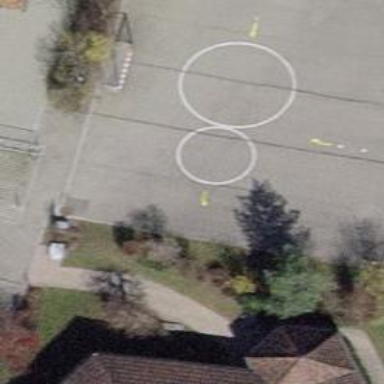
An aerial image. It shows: Kindergarten.